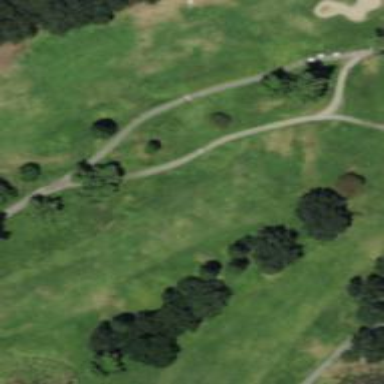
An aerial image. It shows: Golf cartpath that is also road path.